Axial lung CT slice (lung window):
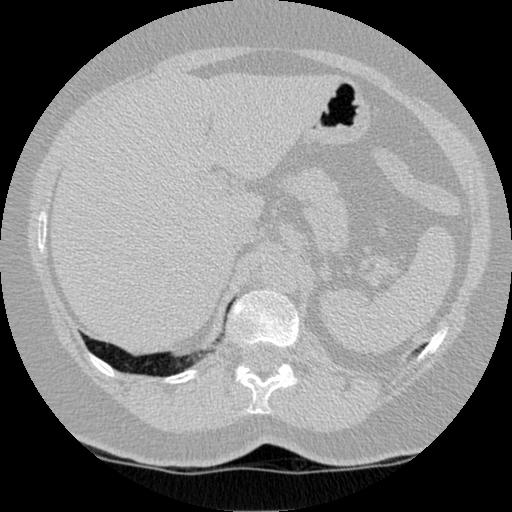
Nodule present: no